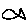
Label: fish